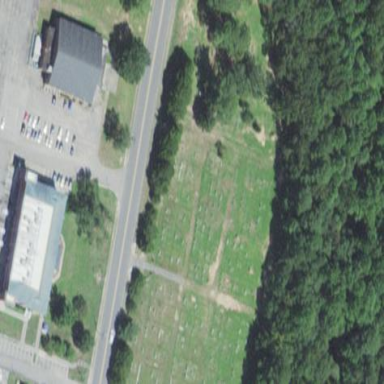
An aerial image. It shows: Cemetery.